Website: lowes
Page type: address-validator
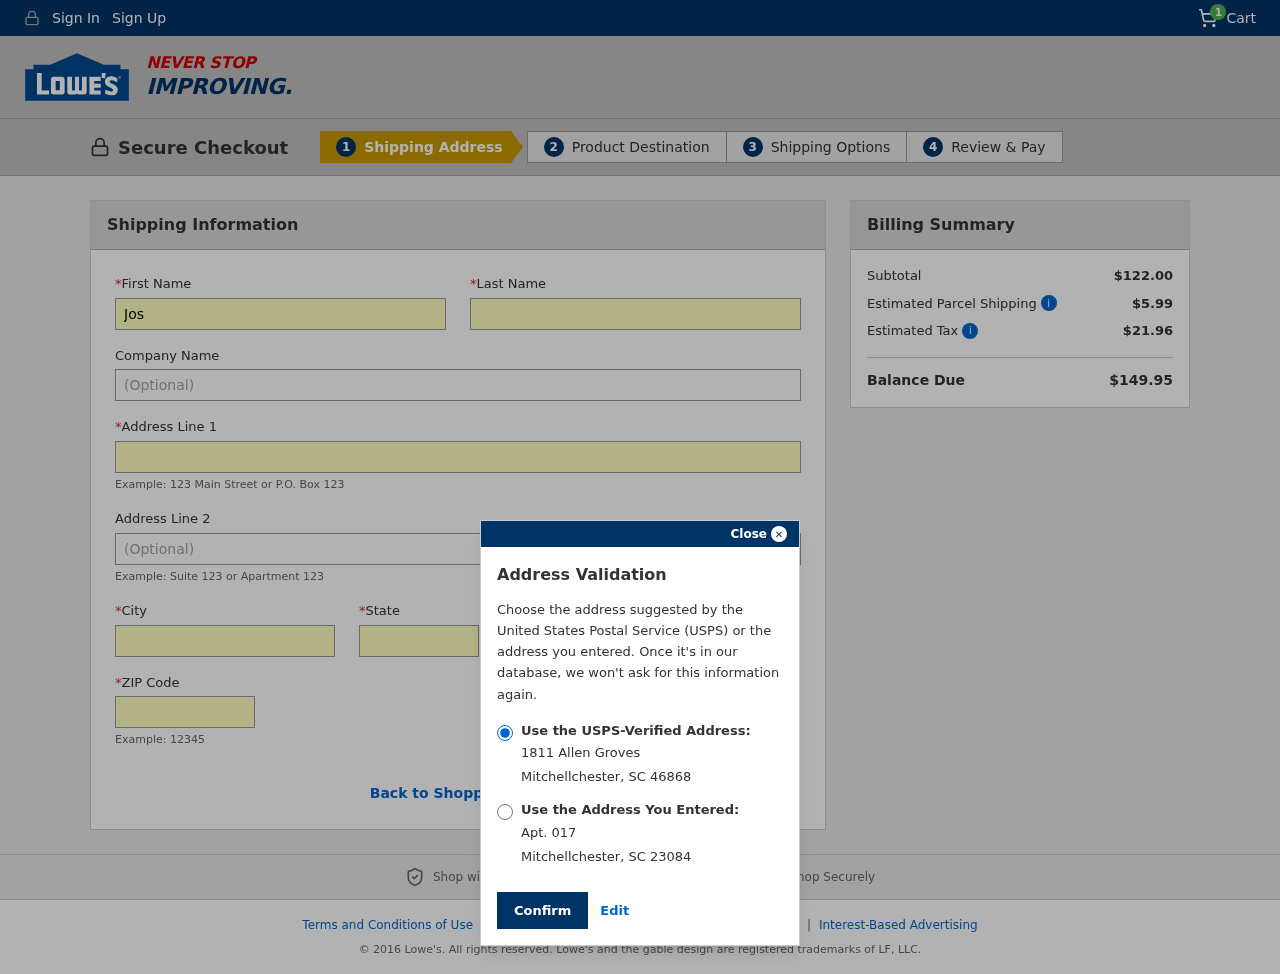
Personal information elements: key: PII_CITY
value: Mitchellchester
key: PII_FIRSTNAME
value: Joseph
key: PII_LASTNAME
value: Jackson
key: PII_POSTCODE
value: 46868
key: PII_POSTCODE2
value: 23084
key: PII_STATE
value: South Carolina
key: PII_STATE_ABBR
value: SC
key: PII_STREET
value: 1811 Allen Groves
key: PII_STREET2
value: Apt. 017
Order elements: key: ORDER_NUM_ITEMS
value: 1
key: ORDER_SUBTOTAL
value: $122.00
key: ORDER_SHIPPING_COST
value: $5.99
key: ORDER_TAX
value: $21.96
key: ORDER_TOTAL
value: $149.95